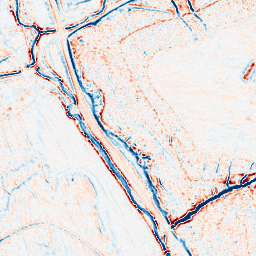
Category: edge_preserving
Decomposition family: bilateral
Decomposition parameters: d: 9
sigma_color: 25
sigma_space: 50
Upsampling method: cubic_catmull_rom
Upsampling parameters: scale: 2
Upsampling scale: 2